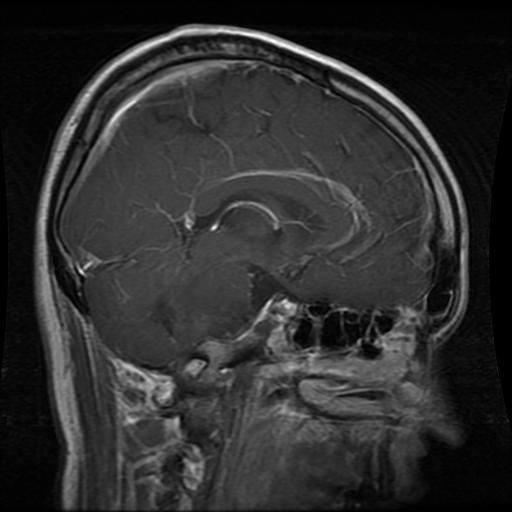
Label: glioma